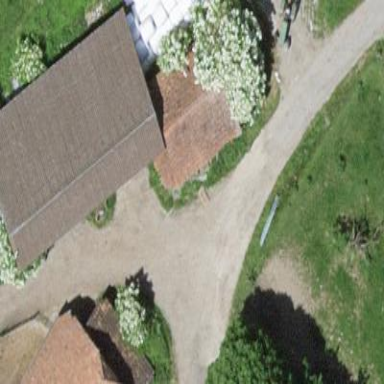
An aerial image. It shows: Barn.